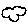
Label: cloud